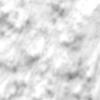
Label: no_change